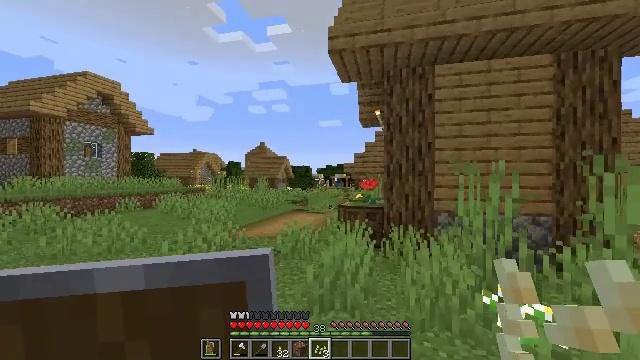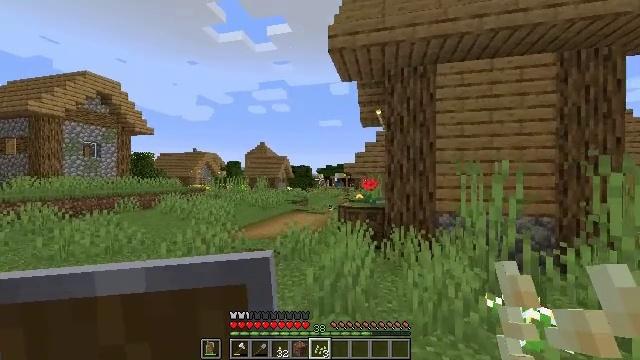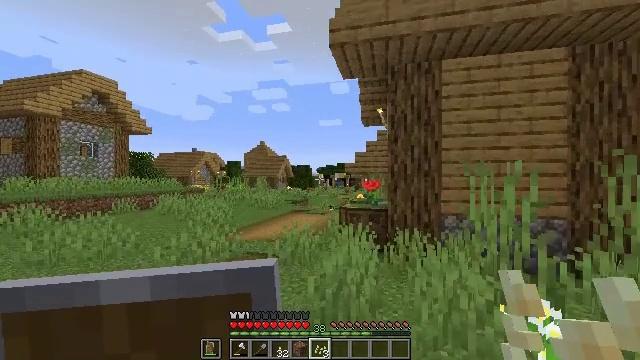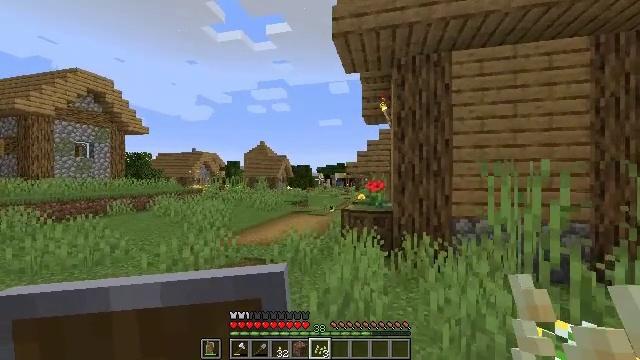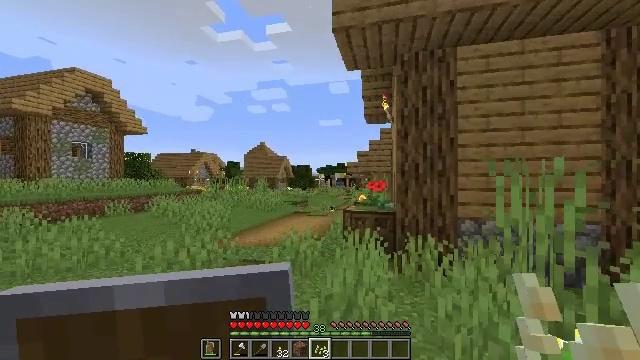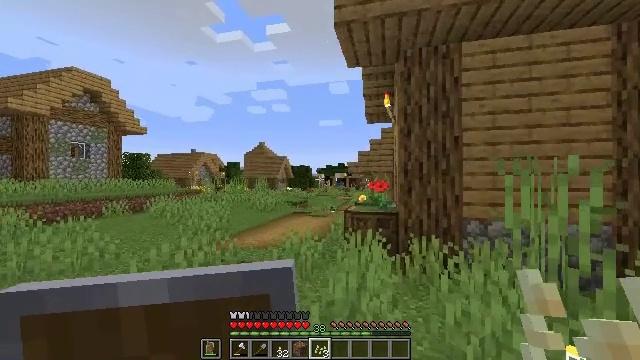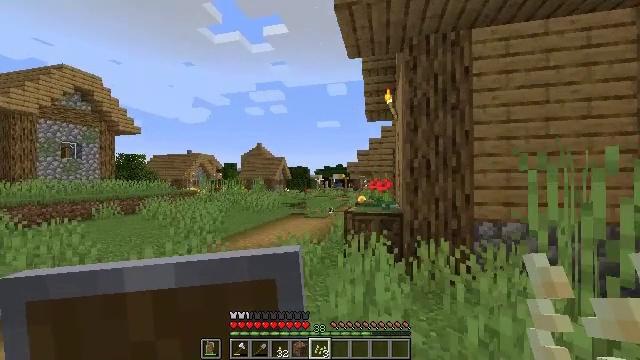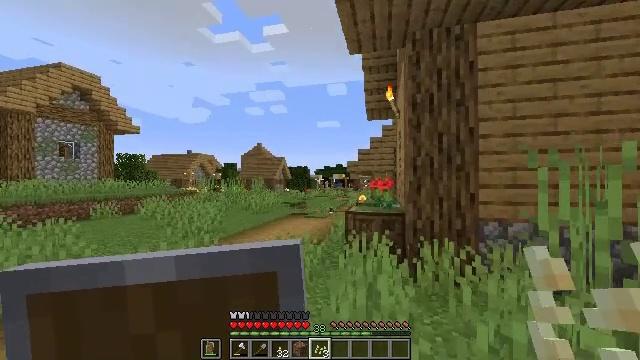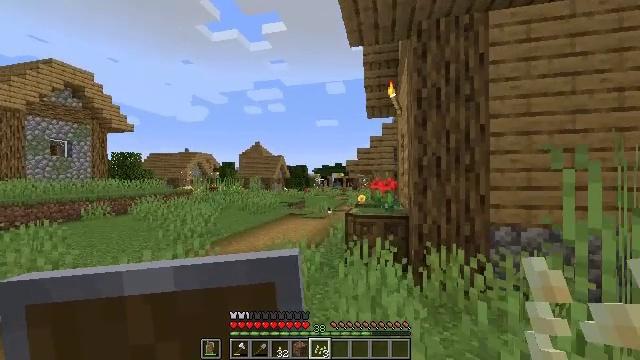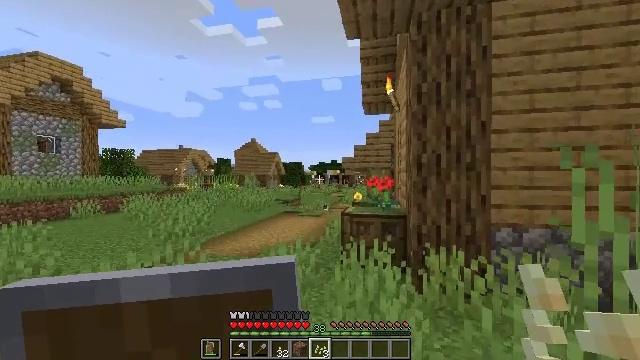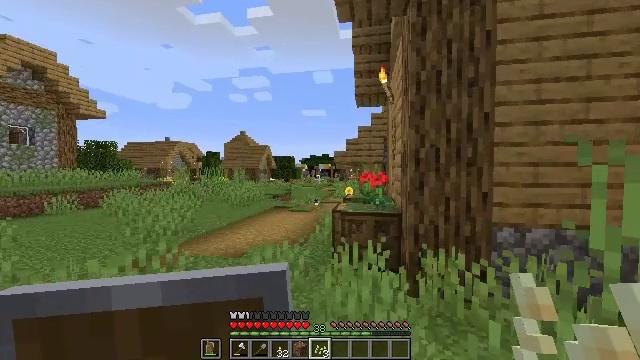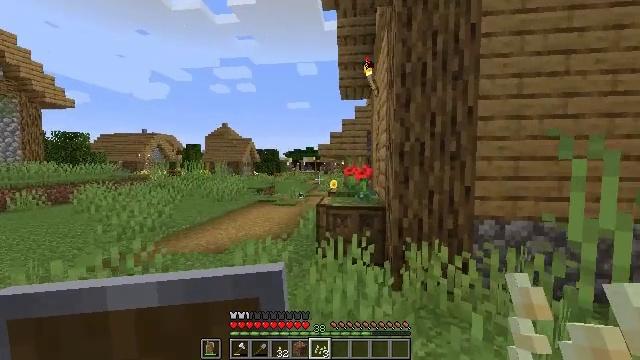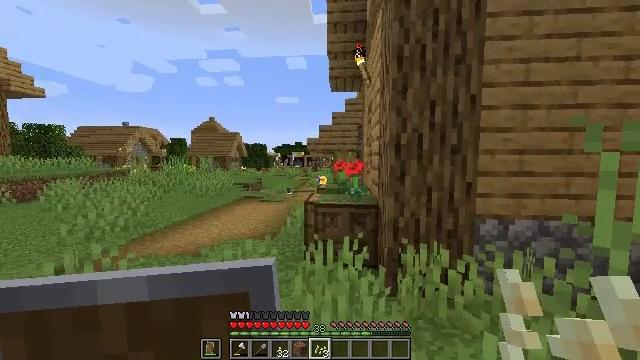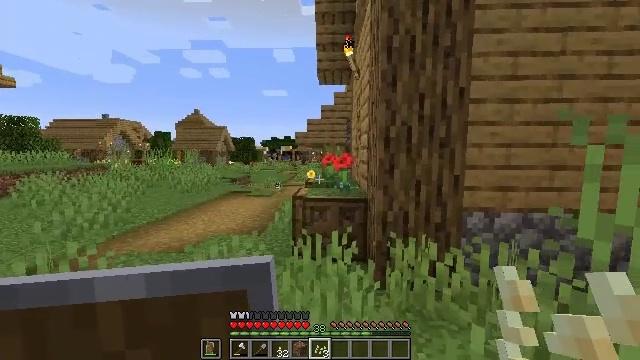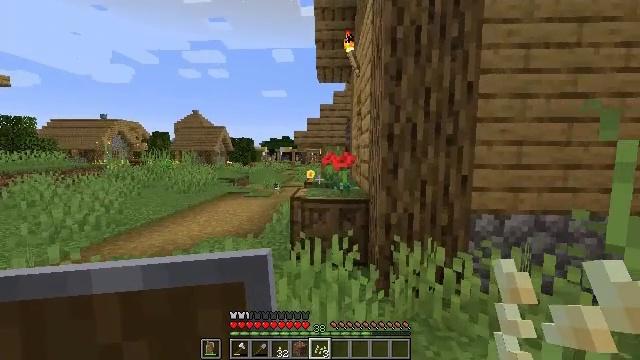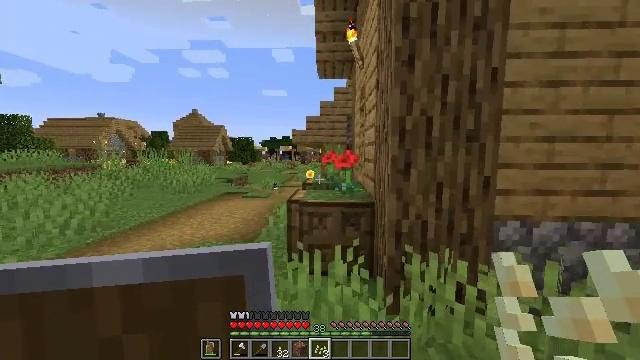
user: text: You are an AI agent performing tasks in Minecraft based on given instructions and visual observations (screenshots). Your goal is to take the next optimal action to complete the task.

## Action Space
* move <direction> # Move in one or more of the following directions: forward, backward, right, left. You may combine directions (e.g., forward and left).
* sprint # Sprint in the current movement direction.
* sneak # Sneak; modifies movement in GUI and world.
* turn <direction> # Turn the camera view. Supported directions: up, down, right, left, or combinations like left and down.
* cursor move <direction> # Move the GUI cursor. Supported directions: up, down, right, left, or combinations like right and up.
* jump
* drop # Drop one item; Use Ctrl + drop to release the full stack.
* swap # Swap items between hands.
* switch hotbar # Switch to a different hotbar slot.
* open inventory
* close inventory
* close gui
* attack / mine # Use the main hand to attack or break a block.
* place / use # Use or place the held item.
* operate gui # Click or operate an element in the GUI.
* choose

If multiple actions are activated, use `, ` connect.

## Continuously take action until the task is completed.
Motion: motion action
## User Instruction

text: Remove pumpkin seeds from the inventory.
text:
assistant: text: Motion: move forward
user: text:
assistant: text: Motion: move forward
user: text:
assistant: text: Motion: move forward
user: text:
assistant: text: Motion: move forward
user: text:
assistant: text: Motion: move forward
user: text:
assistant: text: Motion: move forward
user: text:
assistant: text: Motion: move forward
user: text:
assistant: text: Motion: move forward
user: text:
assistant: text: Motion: move forward
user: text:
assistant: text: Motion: move forward, turn right and down
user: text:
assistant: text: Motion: move forward, turn right and down
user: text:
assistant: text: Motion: move forward, turn right and down
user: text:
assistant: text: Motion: move forward, turn right and down
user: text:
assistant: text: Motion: move forward
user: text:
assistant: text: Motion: move forward
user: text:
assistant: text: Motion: move forward
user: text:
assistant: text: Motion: move forward
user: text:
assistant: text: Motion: move forward
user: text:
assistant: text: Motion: move forward
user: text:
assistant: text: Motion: move forward
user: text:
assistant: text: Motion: move forward
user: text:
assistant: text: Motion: move forward, turn down
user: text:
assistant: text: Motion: move forward, turn down
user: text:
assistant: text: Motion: move forward
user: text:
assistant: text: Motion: move forward, turn down
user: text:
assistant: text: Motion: move forward, turn down, jump
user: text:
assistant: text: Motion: move forward, turn down, jump
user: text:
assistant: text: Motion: move forward, turn down, jump
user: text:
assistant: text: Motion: move forward, turn down, jump
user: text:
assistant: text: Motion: move forward, turn down